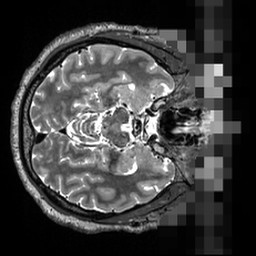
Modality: T2w
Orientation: axial
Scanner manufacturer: siemens
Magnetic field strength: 3 T
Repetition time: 3.2 s
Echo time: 0.564 s